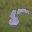
Label: 5